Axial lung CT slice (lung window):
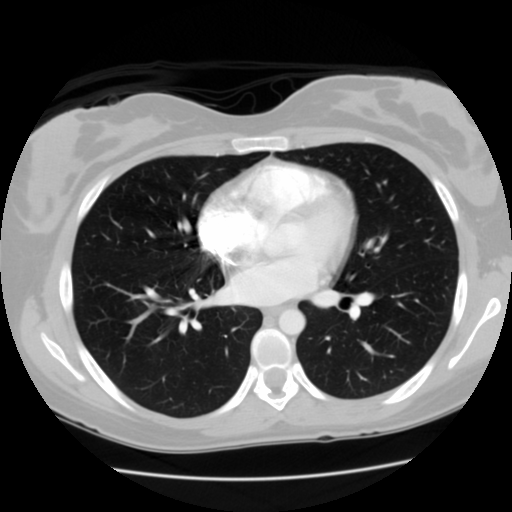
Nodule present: no